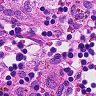
Metastatic tissue present: no